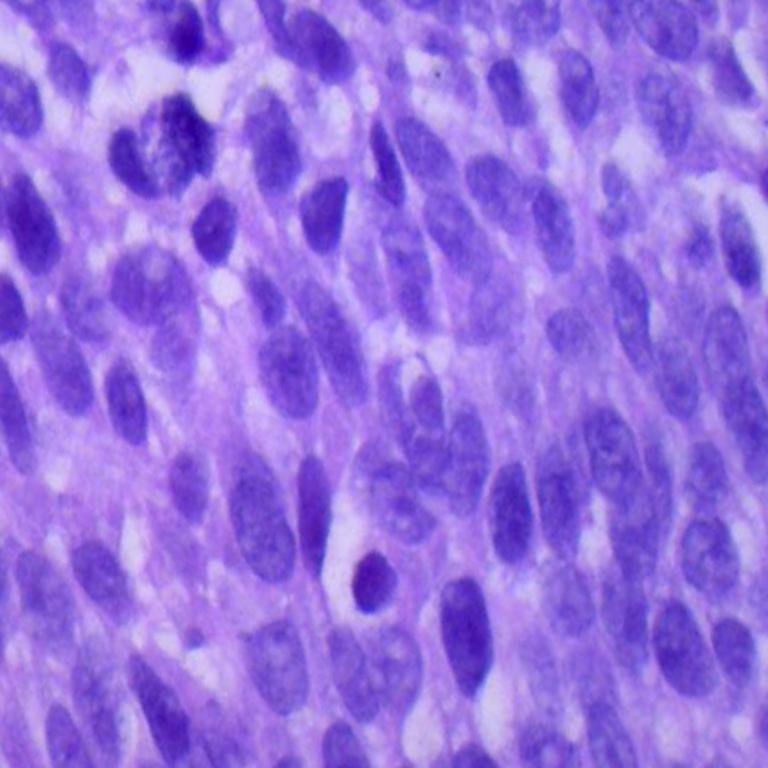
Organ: lung
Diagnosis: squamous carcinomas